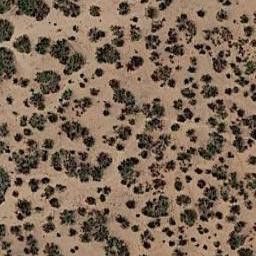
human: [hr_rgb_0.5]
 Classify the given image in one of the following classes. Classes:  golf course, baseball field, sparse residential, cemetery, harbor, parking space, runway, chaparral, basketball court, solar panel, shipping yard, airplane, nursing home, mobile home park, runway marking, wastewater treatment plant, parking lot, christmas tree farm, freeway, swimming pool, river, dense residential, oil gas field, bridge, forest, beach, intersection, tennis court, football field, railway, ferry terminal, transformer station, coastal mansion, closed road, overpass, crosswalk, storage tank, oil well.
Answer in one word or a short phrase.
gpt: chaparral